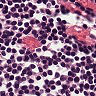
Metastatic tissue present: no